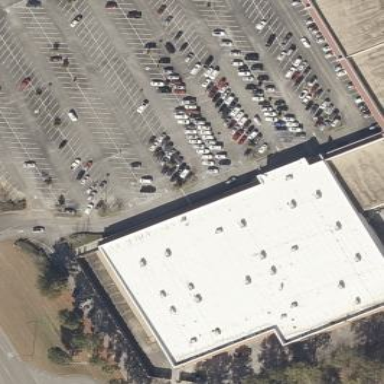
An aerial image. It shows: Retail building.